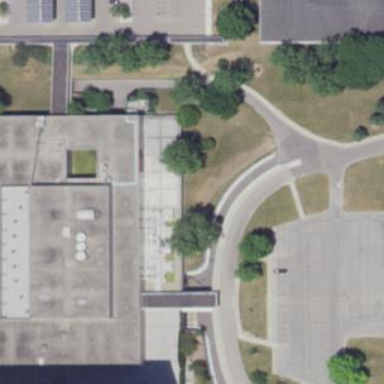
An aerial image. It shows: Part of building.